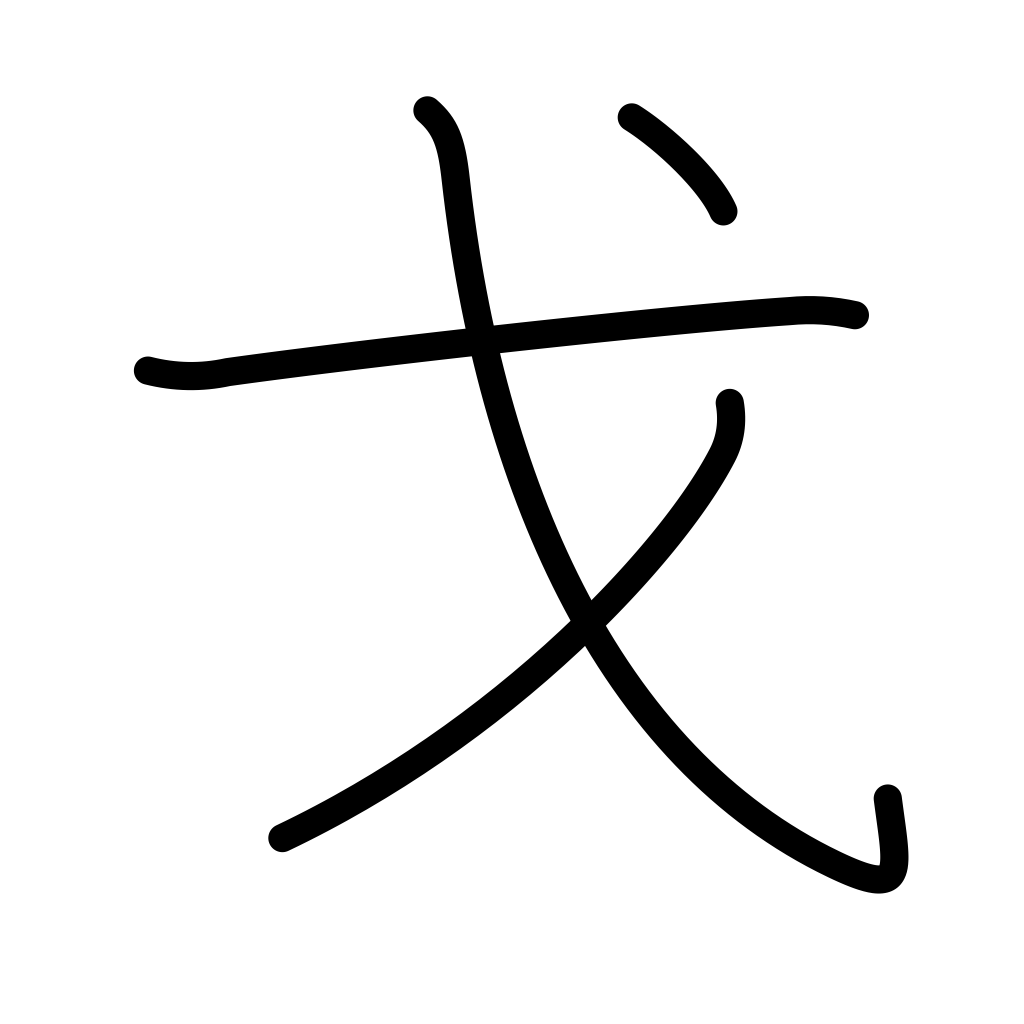
Meaning: halberd, arms, festival car, float